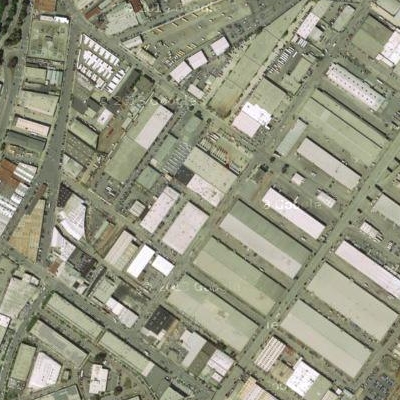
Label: cIndustry